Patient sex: M
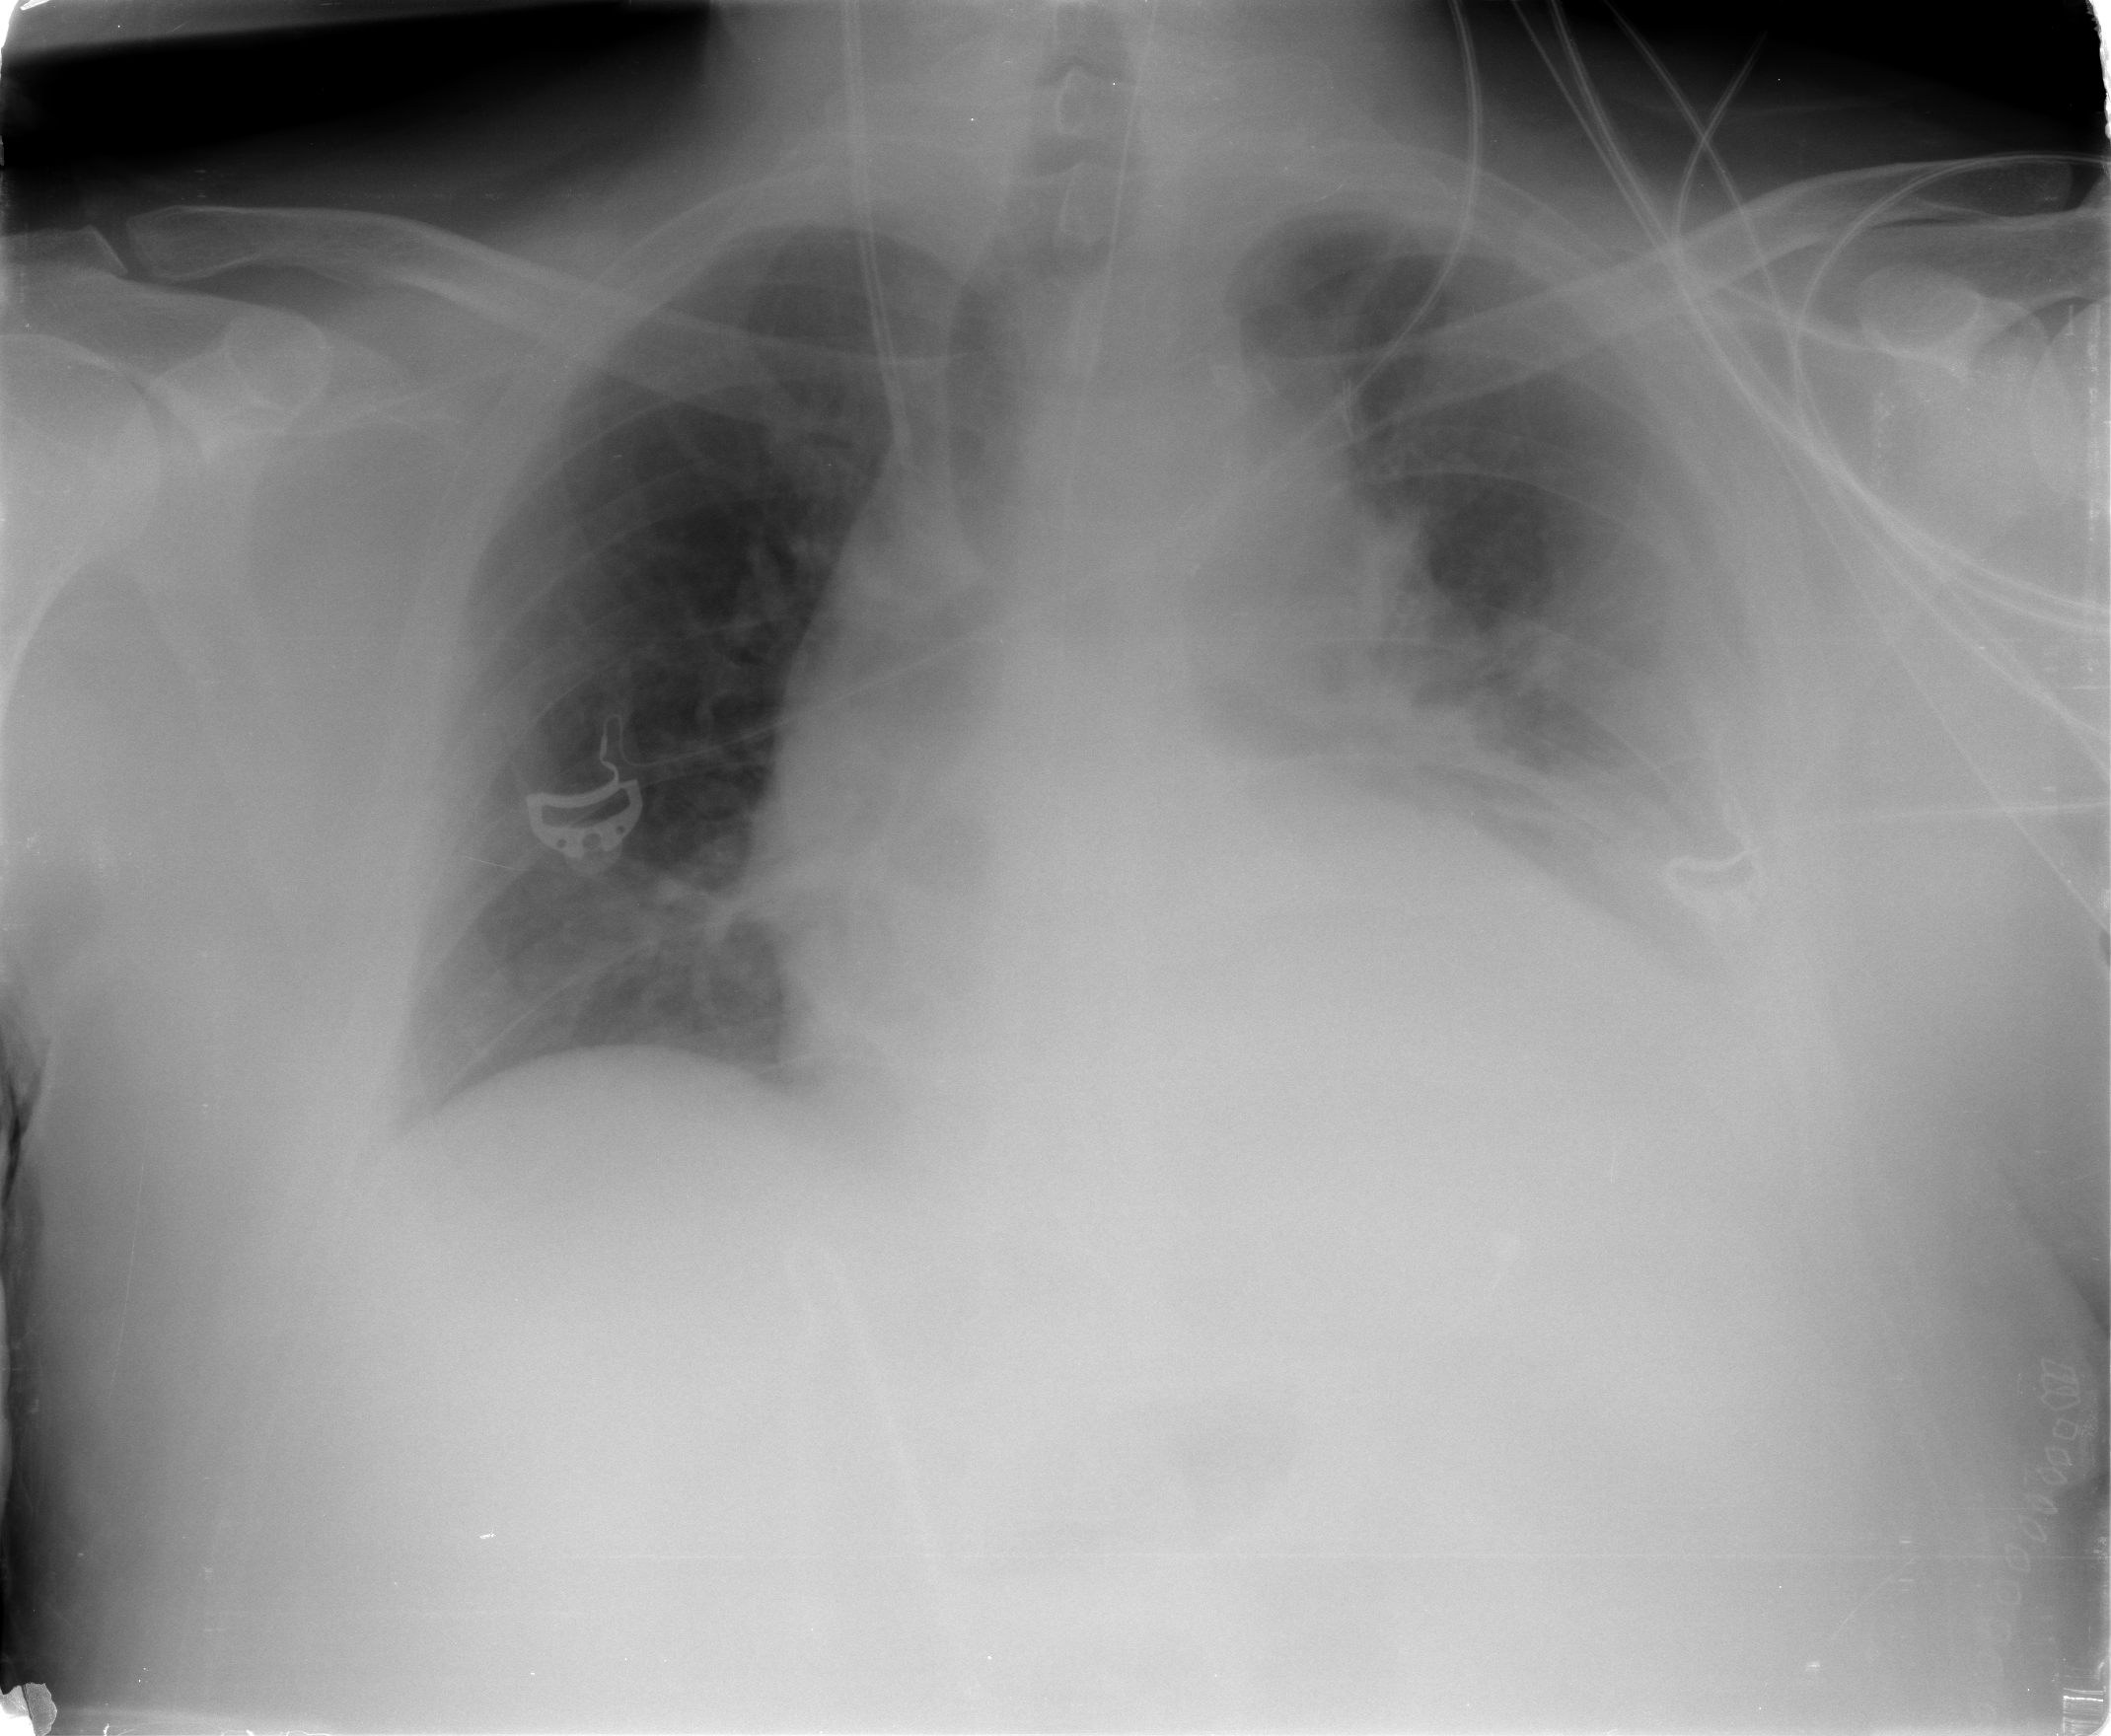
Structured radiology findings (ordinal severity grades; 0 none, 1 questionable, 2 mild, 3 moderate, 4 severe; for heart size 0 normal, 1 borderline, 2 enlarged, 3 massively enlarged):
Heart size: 2
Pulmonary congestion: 2
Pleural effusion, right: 0
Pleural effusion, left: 2
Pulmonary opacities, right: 0
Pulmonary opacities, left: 0
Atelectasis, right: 0
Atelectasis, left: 2